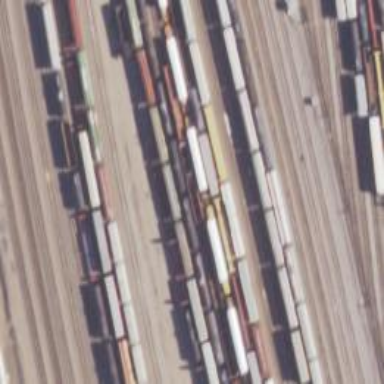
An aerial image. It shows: Railway yard.